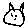
Label: cat